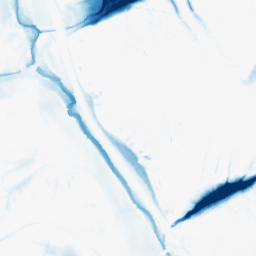
Category: morphological
Decomposition family: morphological
Decomposition parameters: operation: closing
size: 20
Upsampling method: fft_zeropad
Upsampling parameters: scale: 8
Upsampling scale: 8